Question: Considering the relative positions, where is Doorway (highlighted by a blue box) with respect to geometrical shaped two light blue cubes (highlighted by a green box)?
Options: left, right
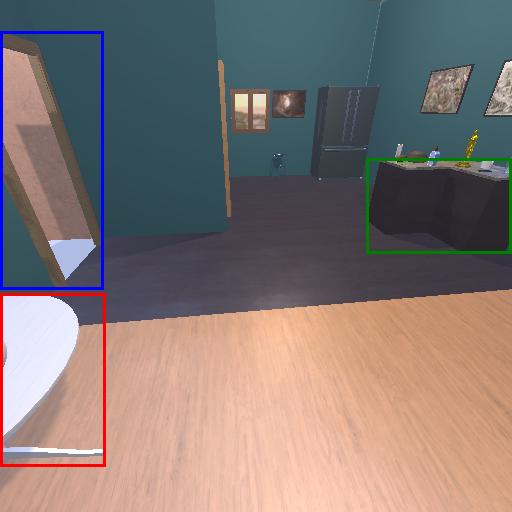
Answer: left